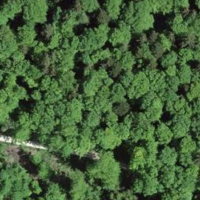
EUNIS habitat code: 41
Species observed at this site:
Argynnis paphia